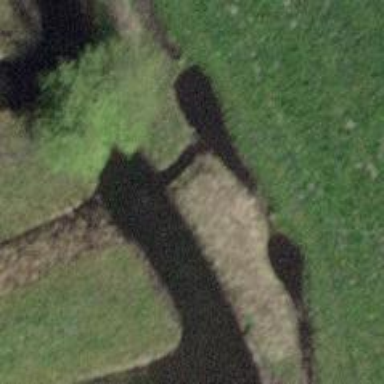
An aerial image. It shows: Ditch in the surroundings.